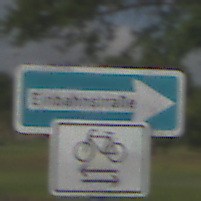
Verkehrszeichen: EinbahnstrasseRechtsweisend
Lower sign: RichtungsangabeDurchPfeile9
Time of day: MorningAfternoon
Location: Outdoor (Nature)
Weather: PartlyCloudy
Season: NotSpecified
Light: Natural